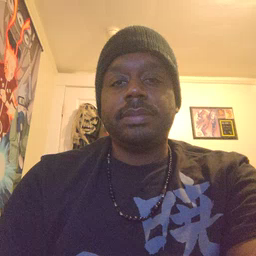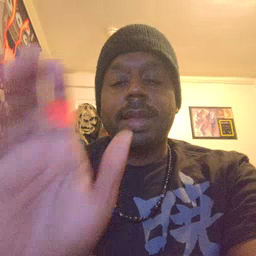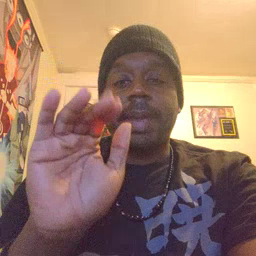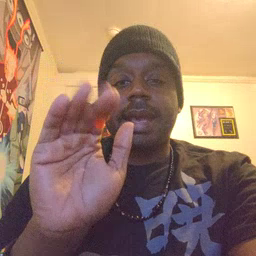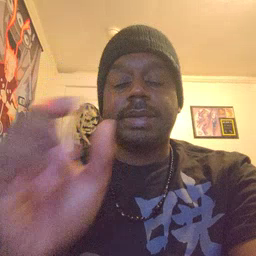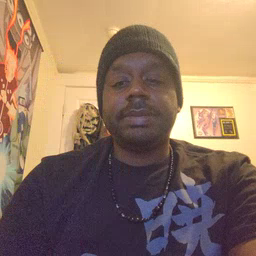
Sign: bye